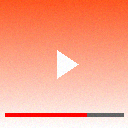
Screen state: on